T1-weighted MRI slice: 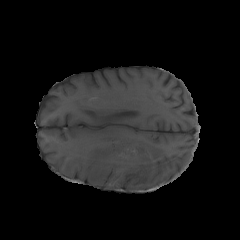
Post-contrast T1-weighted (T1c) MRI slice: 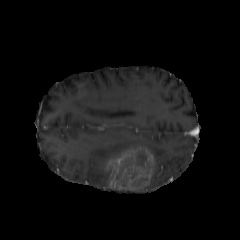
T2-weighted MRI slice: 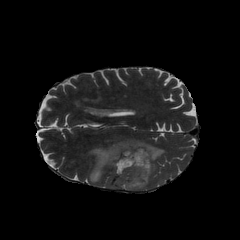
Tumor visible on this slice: yes